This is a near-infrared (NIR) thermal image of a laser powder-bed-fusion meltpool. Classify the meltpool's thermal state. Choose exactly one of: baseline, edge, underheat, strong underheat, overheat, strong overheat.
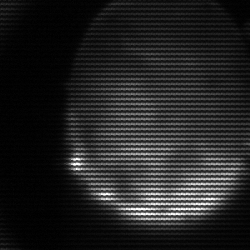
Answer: edge